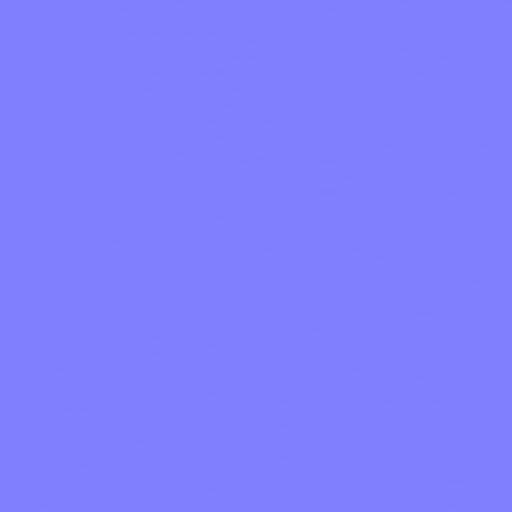
brown pattern smooth wood floor wooden